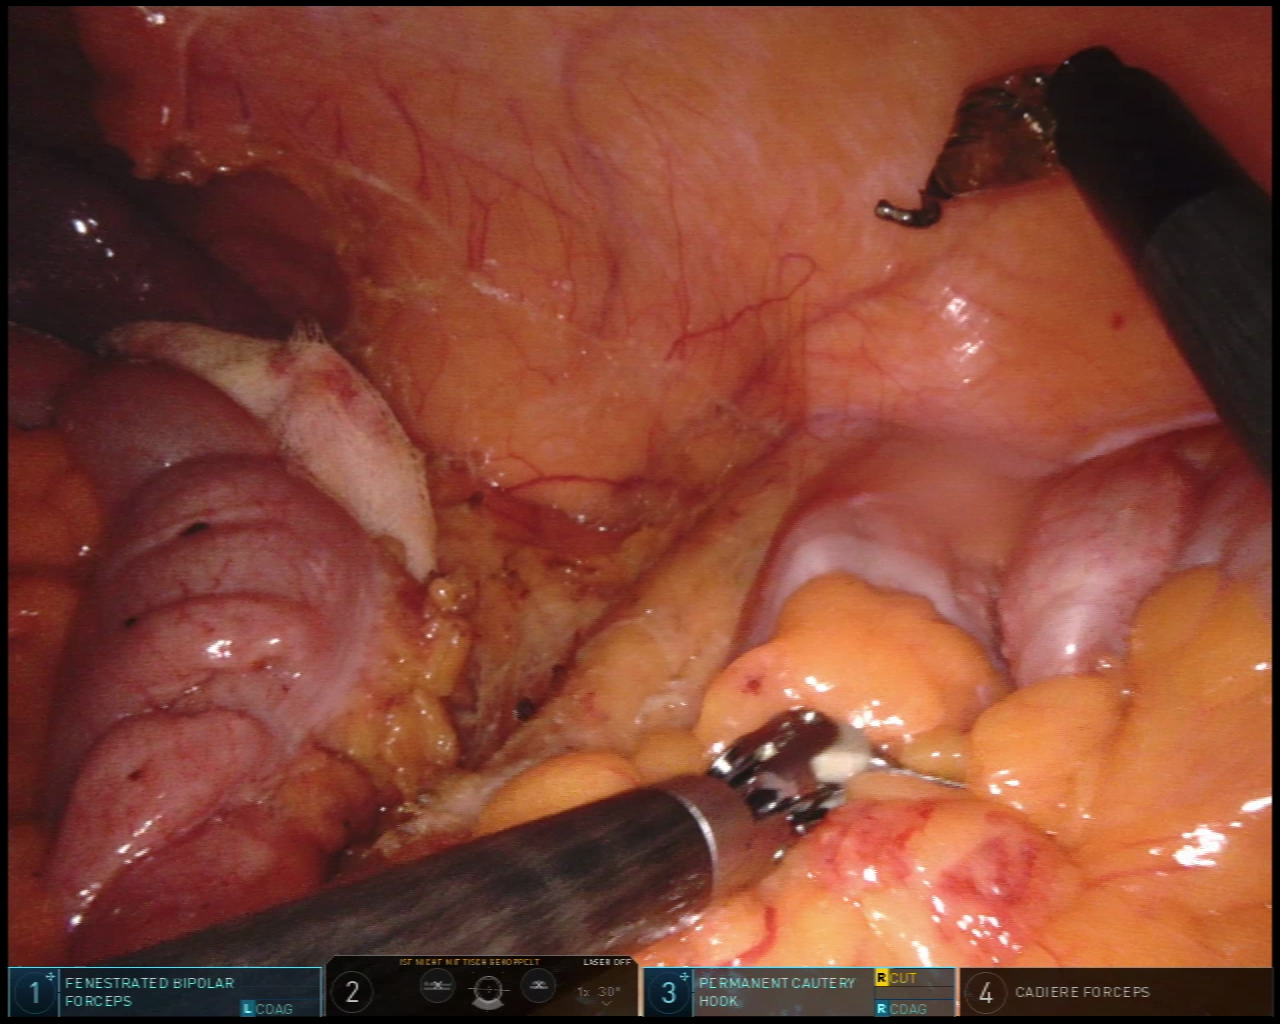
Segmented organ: abdominal_wall
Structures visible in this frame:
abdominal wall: yes
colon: yes
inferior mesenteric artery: no
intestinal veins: no
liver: no
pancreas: no
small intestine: no
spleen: yes
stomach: no
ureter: no
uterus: no
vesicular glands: no